Interaction volume radius: 5 \u00c5
Interaction volume height: 25 \u00c5
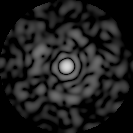
Disorder parameter: 0.8658